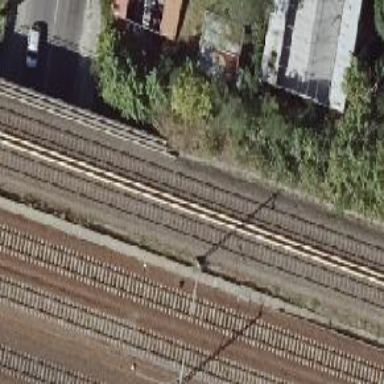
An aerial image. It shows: Railway signal.